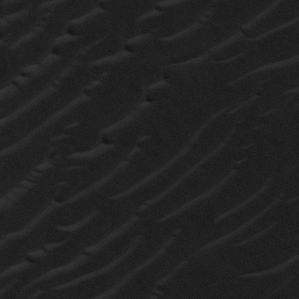
Label: non_frost